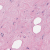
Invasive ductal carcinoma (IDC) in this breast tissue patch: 0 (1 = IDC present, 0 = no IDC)